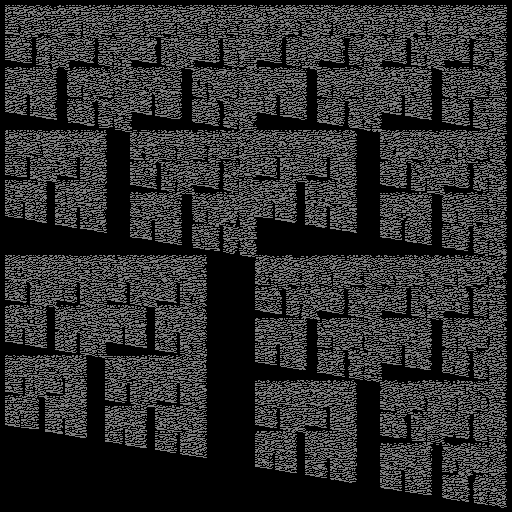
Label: castle